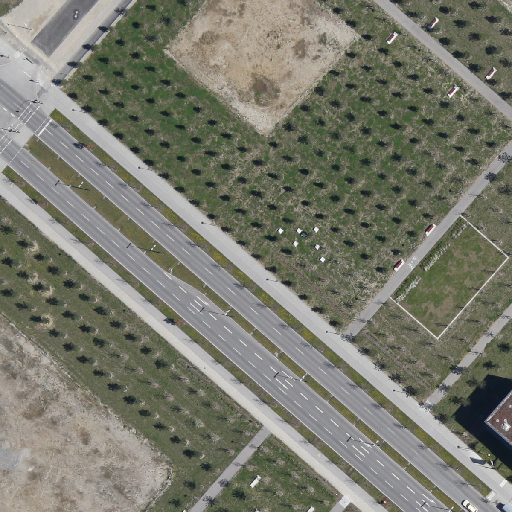
Referring expression: road marking